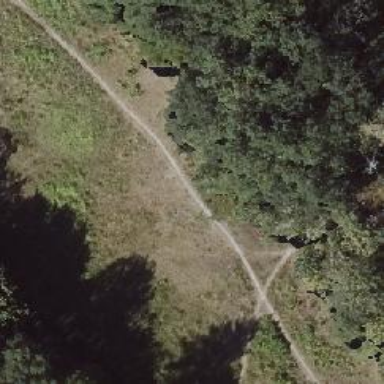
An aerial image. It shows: Path on the ground.